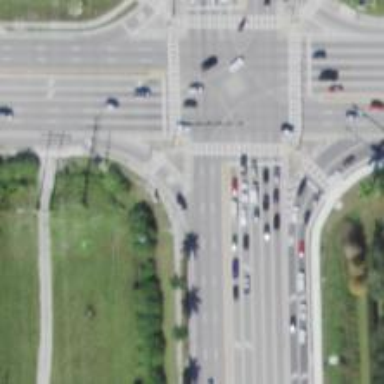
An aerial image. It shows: Footway that serves as traffic island.